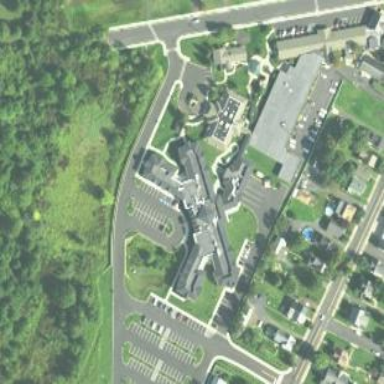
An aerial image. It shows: Nursing home building.